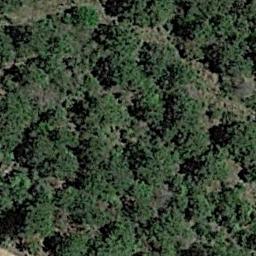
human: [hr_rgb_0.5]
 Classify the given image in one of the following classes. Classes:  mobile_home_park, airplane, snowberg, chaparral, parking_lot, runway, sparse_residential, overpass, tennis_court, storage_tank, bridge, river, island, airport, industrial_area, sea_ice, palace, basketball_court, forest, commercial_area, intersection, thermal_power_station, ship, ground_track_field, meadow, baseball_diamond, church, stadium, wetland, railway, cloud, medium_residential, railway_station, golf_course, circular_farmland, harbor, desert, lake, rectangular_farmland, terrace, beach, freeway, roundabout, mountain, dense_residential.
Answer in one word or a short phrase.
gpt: forest